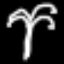
Label: palm tree